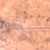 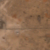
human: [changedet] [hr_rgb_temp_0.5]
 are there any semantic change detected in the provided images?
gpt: Everything remains the same.